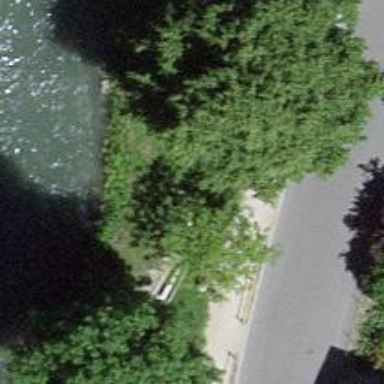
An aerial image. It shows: Brown bench.